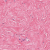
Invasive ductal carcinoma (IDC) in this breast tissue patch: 0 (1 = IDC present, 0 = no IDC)